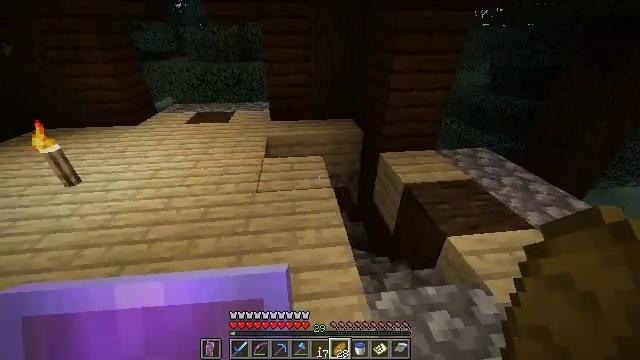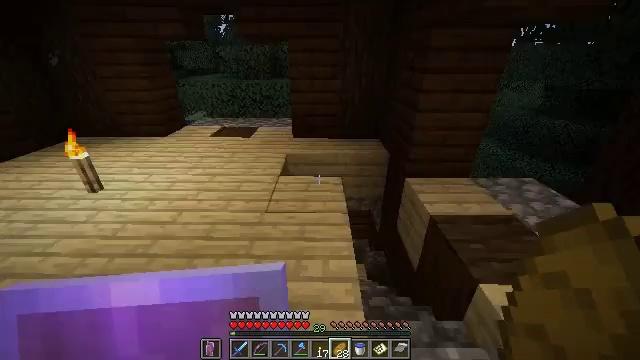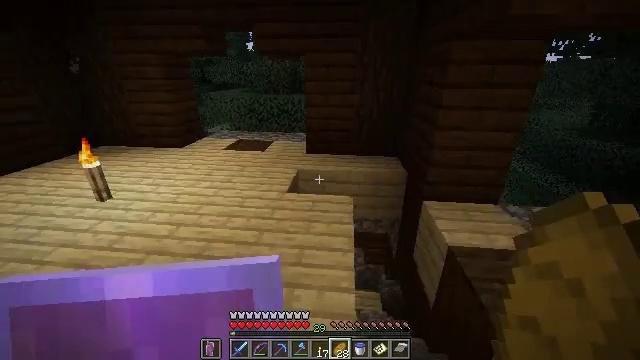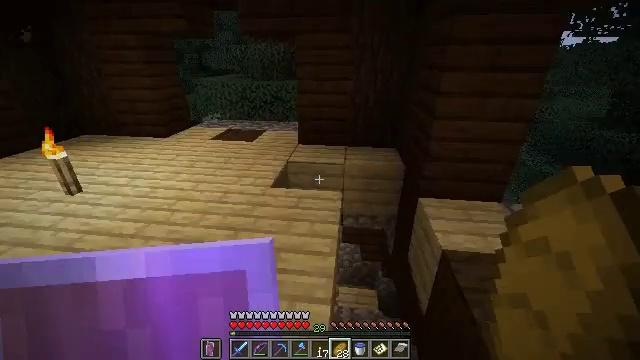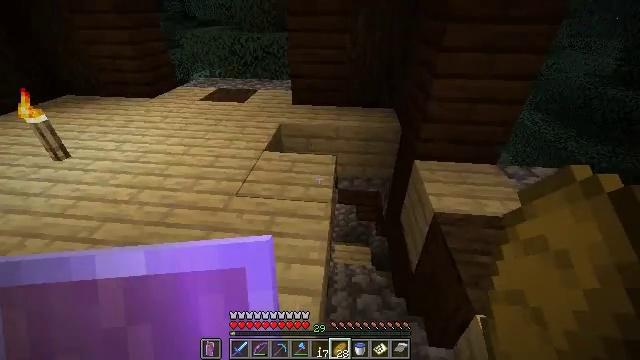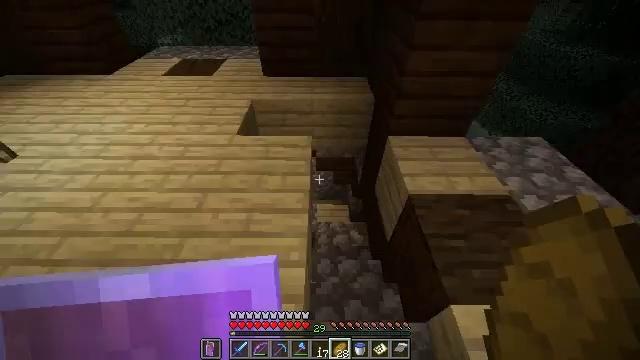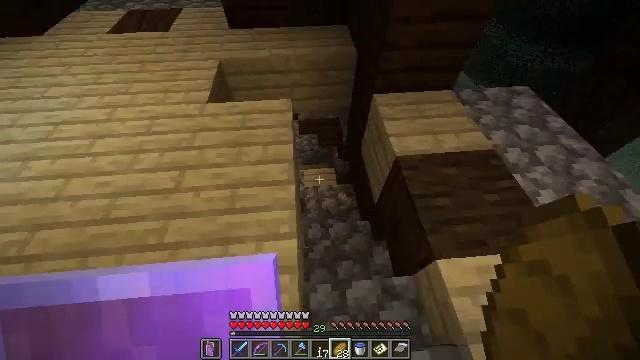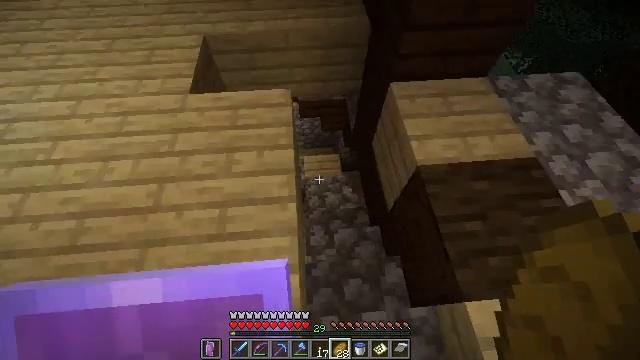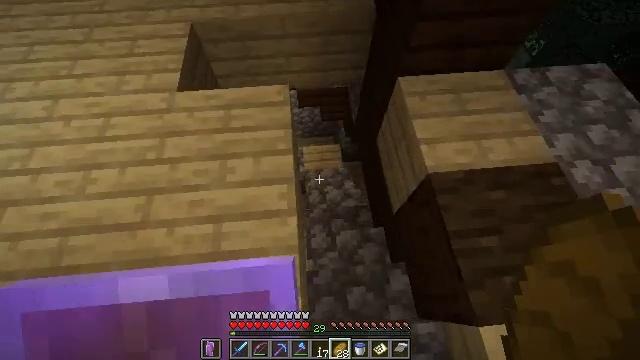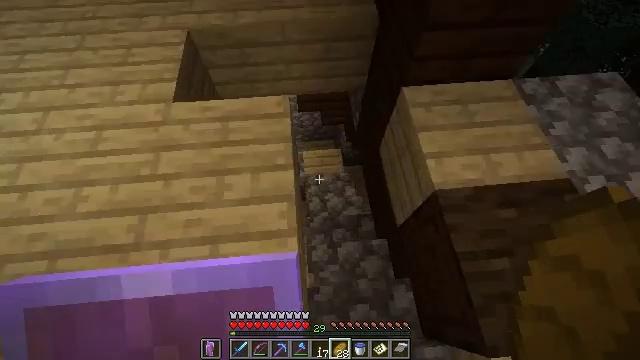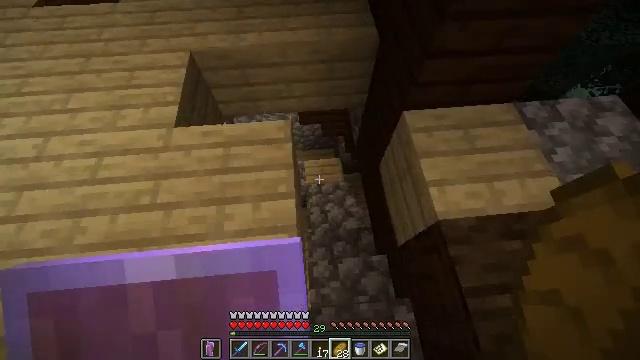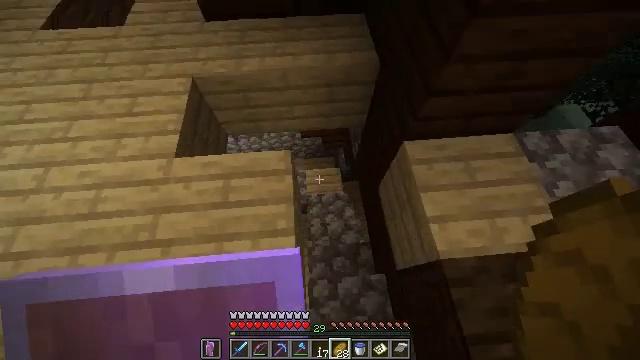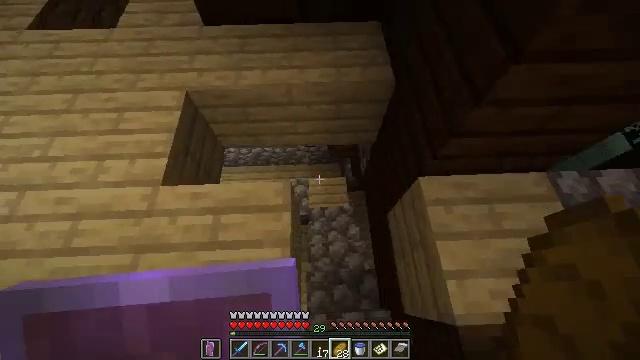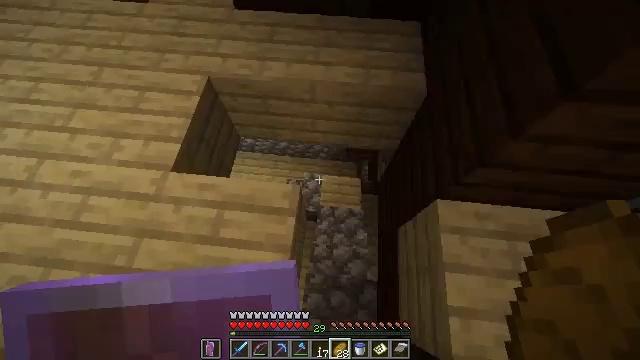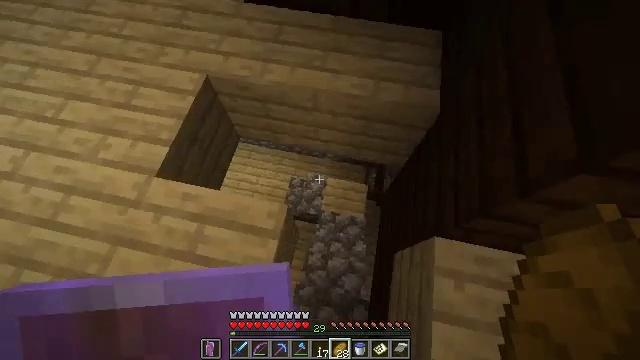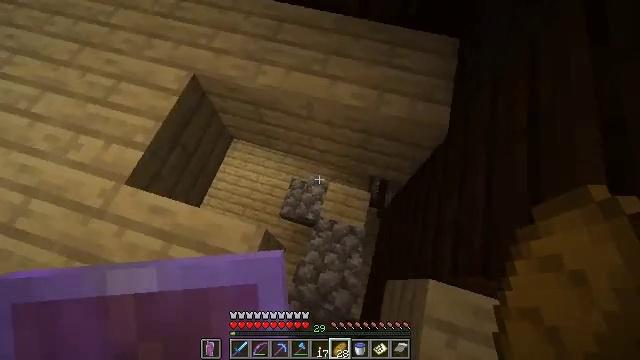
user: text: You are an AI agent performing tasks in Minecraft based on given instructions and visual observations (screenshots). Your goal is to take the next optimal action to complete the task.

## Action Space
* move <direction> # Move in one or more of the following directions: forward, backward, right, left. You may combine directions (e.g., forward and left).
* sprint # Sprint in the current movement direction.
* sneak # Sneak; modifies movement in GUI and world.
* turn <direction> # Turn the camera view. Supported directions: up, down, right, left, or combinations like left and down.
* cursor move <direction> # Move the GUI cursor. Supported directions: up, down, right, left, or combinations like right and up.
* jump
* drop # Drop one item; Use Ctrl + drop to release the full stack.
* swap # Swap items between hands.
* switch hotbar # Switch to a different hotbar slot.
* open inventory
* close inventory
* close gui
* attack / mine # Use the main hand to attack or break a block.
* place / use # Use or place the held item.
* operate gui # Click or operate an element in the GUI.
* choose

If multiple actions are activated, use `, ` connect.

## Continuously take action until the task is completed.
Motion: motion action
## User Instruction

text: Remove birch planks to collect them.
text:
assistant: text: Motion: move forward and move right, turn left and up
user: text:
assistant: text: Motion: move forward and move right, turn left and up
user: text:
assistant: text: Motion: move forward, turn down
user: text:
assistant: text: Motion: move forward, turn down
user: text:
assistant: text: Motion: move forward, turn right and down
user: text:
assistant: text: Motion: move forward, turn right and down
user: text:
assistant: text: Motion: move forward, turn down
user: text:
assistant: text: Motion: move forward, turn down
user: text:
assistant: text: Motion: move forward
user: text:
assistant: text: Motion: move forward
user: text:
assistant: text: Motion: move forward
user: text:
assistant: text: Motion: move forward, turn left
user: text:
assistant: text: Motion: move forward and move right, turn left and down
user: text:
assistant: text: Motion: move forward and move right, turn left and down
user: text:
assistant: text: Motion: move forward, turn left and down
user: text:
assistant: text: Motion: move forward, turn left and down
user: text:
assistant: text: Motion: move forward, turn left
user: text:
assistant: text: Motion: move forward and move right, turn left and up
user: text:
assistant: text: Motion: move forward and move right
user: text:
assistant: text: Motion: move forward, turn right
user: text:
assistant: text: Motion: move forward and move right, turn left and up
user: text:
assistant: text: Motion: move forward and move right
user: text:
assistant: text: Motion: move forward and move right
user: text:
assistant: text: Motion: move forward and move right, turn left and up
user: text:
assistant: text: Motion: move forward and move right, turn left and up
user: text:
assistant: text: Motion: move right, turn left and up
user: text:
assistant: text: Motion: move right, turn left and up
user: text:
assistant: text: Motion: move right, turn left and up
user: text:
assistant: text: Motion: no_op
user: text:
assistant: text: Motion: turn left